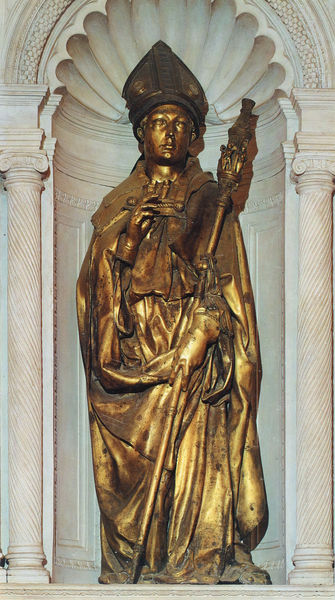
Titel: Hl. Ludwig
Künstler: Donatello
Institution: S. Croce, Museo dell’Opera di S. Croce
Schlagwörter: hand, mann, weiß, hut, marmor, säule, säulen, mütze, kirche, geistlicher, gewand, gold, mantel, skulptur, statue, stab, bischof, papst, bronze, plastik, nische, kreuz, beten, priester, heiliger, mitra, heilige, muschel, dorische säule, bischofsmütze